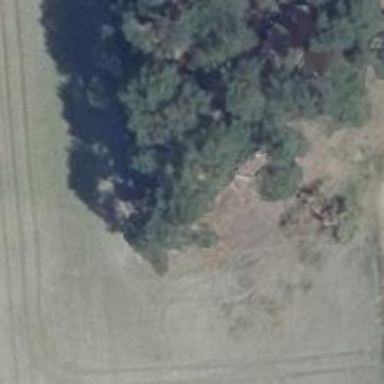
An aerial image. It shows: Hunting stand.